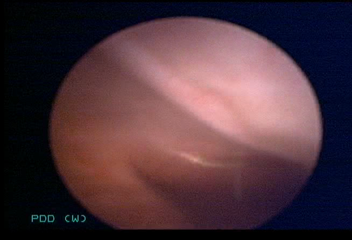
Modality: WLC
Class: Foreign bodies
Subclass: AirBubble
Bladder cancer association: No
Annotated structures: Air bubble